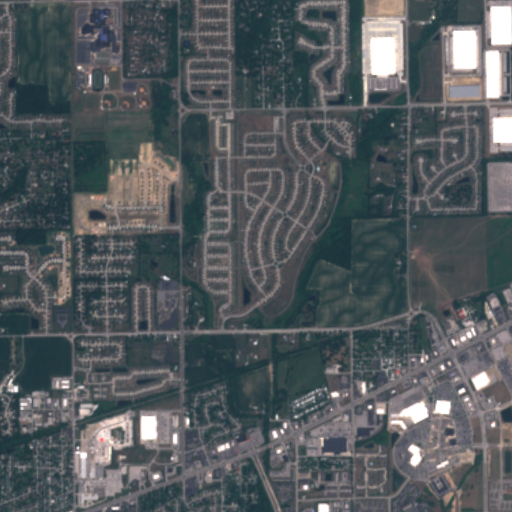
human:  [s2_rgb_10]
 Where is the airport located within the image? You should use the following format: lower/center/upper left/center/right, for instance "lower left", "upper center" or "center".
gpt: The airport is located in the lower left of the image.
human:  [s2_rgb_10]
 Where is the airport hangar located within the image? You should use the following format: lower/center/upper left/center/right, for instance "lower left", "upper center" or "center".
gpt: The airport hangar is located in the lower left of the image.
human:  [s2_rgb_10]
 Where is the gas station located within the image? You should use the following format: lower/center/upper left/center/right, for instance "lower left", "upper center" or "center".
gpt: The gas station is located in the lower right of the image.
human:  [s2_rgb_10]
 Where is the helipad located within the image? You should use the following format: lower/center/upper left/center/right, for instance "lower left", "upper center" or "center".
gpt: The helipad is located in the lower left of the image.
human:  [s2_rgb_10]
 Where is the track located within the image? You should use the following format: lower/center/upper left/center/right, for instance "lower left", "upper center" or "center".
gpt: The track is located in the upper left of the image.
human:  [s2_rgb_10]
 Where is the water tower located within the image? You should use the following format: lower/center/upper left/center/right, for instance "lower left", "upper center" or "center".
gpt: The water tower is located in the lower left of the image.
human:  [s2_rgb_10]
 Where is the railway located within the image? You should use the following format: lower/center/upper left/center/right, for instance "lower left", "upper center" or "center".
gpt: The railway is located in the lower right of the image.
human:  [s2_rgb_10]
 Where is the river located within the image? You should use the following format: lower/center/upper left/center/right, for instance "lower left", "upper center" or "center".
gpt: The river is located in the lower right of the image.
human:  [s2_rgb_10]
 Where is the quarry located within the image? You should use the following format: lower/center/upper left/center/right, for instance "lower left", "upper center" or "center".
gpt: There is no quarry in the image.